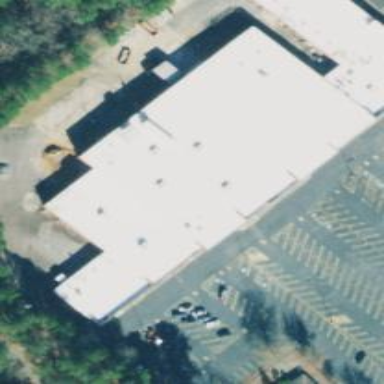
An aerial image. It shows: Retail building.